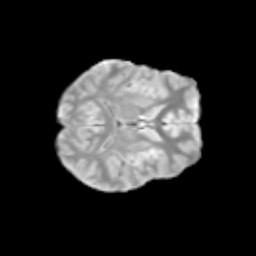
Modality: T2w
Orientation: axial
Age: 12
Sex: male
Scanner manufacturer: siemens
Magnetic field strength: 3 T
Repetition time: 3.8 s
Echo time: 0.07 s